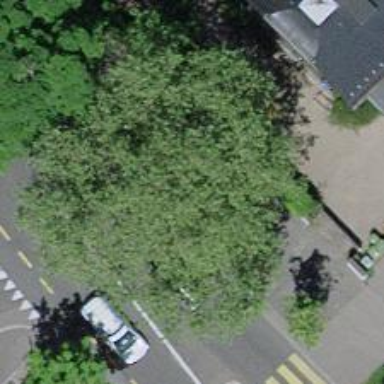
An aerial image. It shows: Tree-lined avenue.